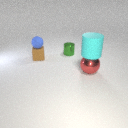
large red metal sphere below large cyan rubber cylinder